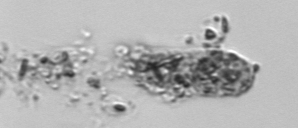
Label: fecal_pellet